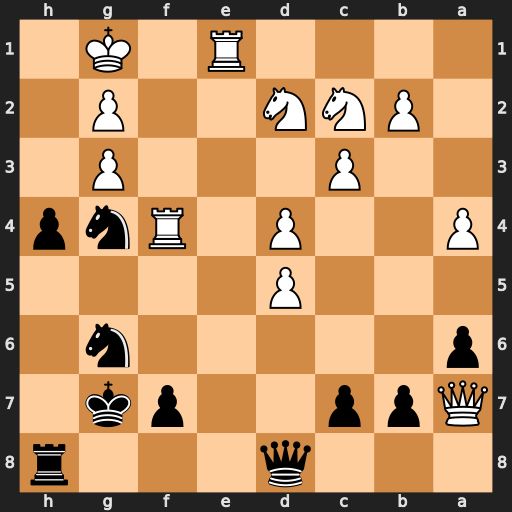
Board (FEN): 3q3r/Qpp2pk1/p5n1/3P4/P2P1Rnp/2P3P1/1PNN2P1/4R1K1
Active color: b
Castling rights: -
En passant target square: -
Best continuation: Nxf4 gxf4 h3